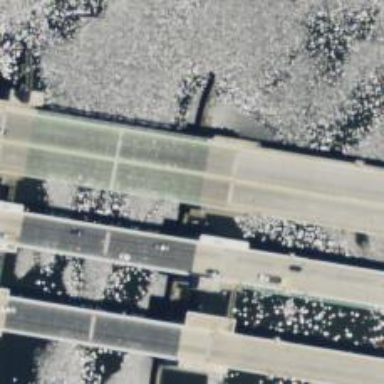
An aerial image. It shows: Primary highway on movable bascule bridge.